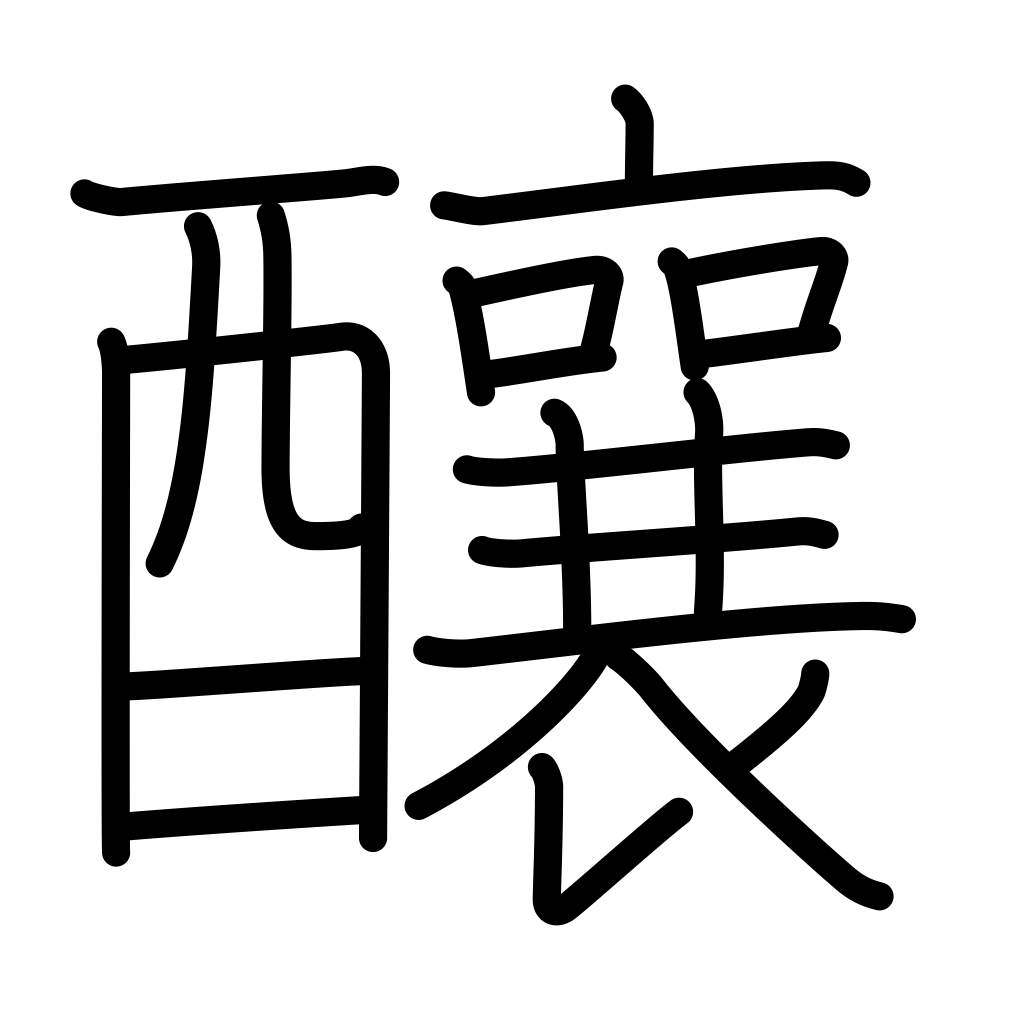
Meaning: brew, cause